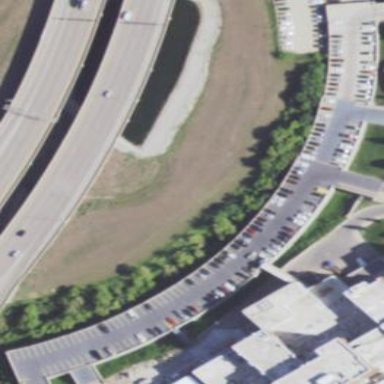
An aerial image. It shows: Multi-storey parking building.